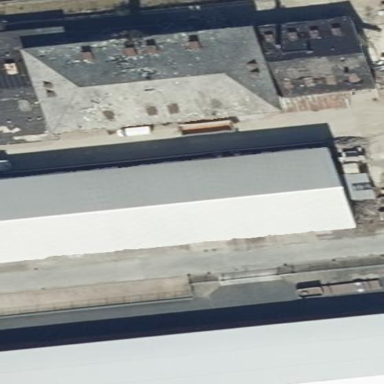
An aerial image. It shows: Industrial building.